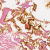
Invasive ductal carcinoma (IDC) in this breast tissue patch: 0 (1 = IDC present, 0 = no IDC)